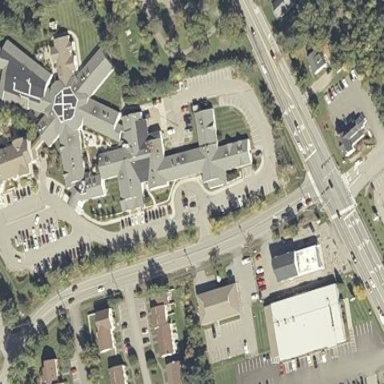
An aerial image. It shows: Healthcare facility identified as hospital.